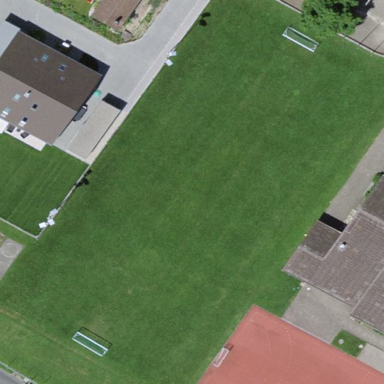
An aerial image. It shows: Soccer pitch for leisure land activities.